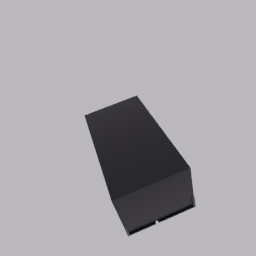
Label: appliances